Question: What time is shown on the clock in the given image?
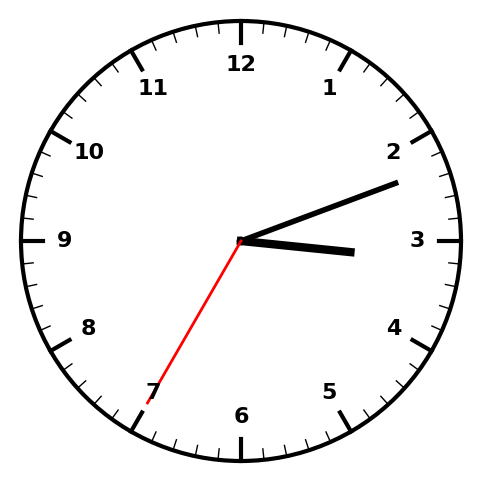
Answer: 03:11:35